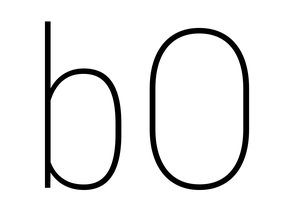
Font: Roboto_Condensed_Thin